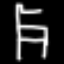
Label: chair